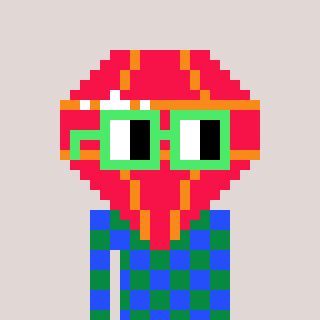
a pixel art character with square light green glasses, a red diamond-shaped head and a green-colored body on a warm background